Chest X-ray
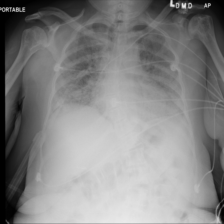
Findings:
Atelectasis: negative
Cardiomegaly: negative
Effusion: negative
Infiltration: negative
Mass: negative
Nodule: negative
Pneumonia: negative
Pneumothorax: negative
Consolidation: negative
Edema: negative
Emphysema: negative
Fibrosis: negative
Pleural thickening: negative
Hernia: negative